Field crop: maize
Growth stage: 1
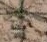
Species: salsola